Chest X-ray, AP view. Patient: 46 years old, sex M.
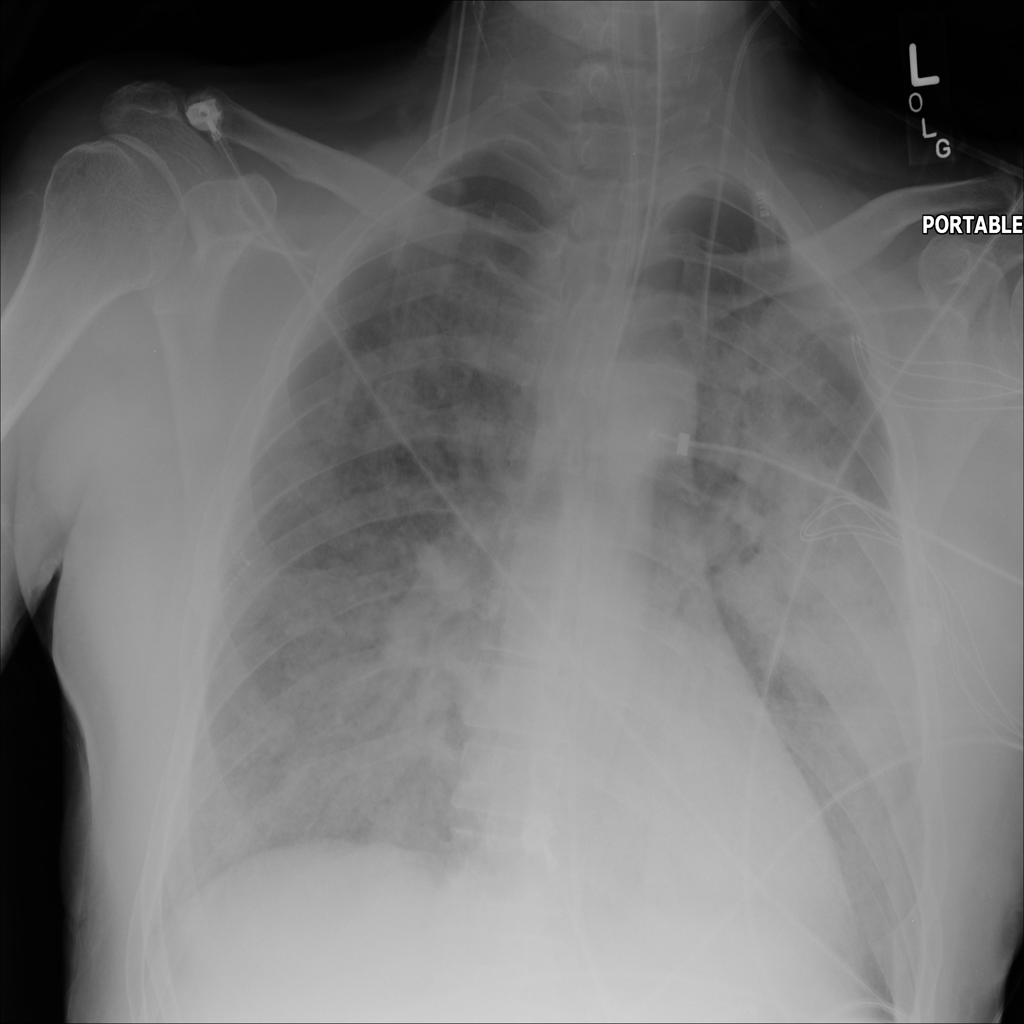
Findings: Effusion, Infiltration